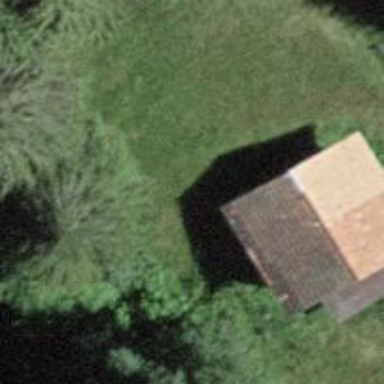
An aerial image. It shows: Barn.